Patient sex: F
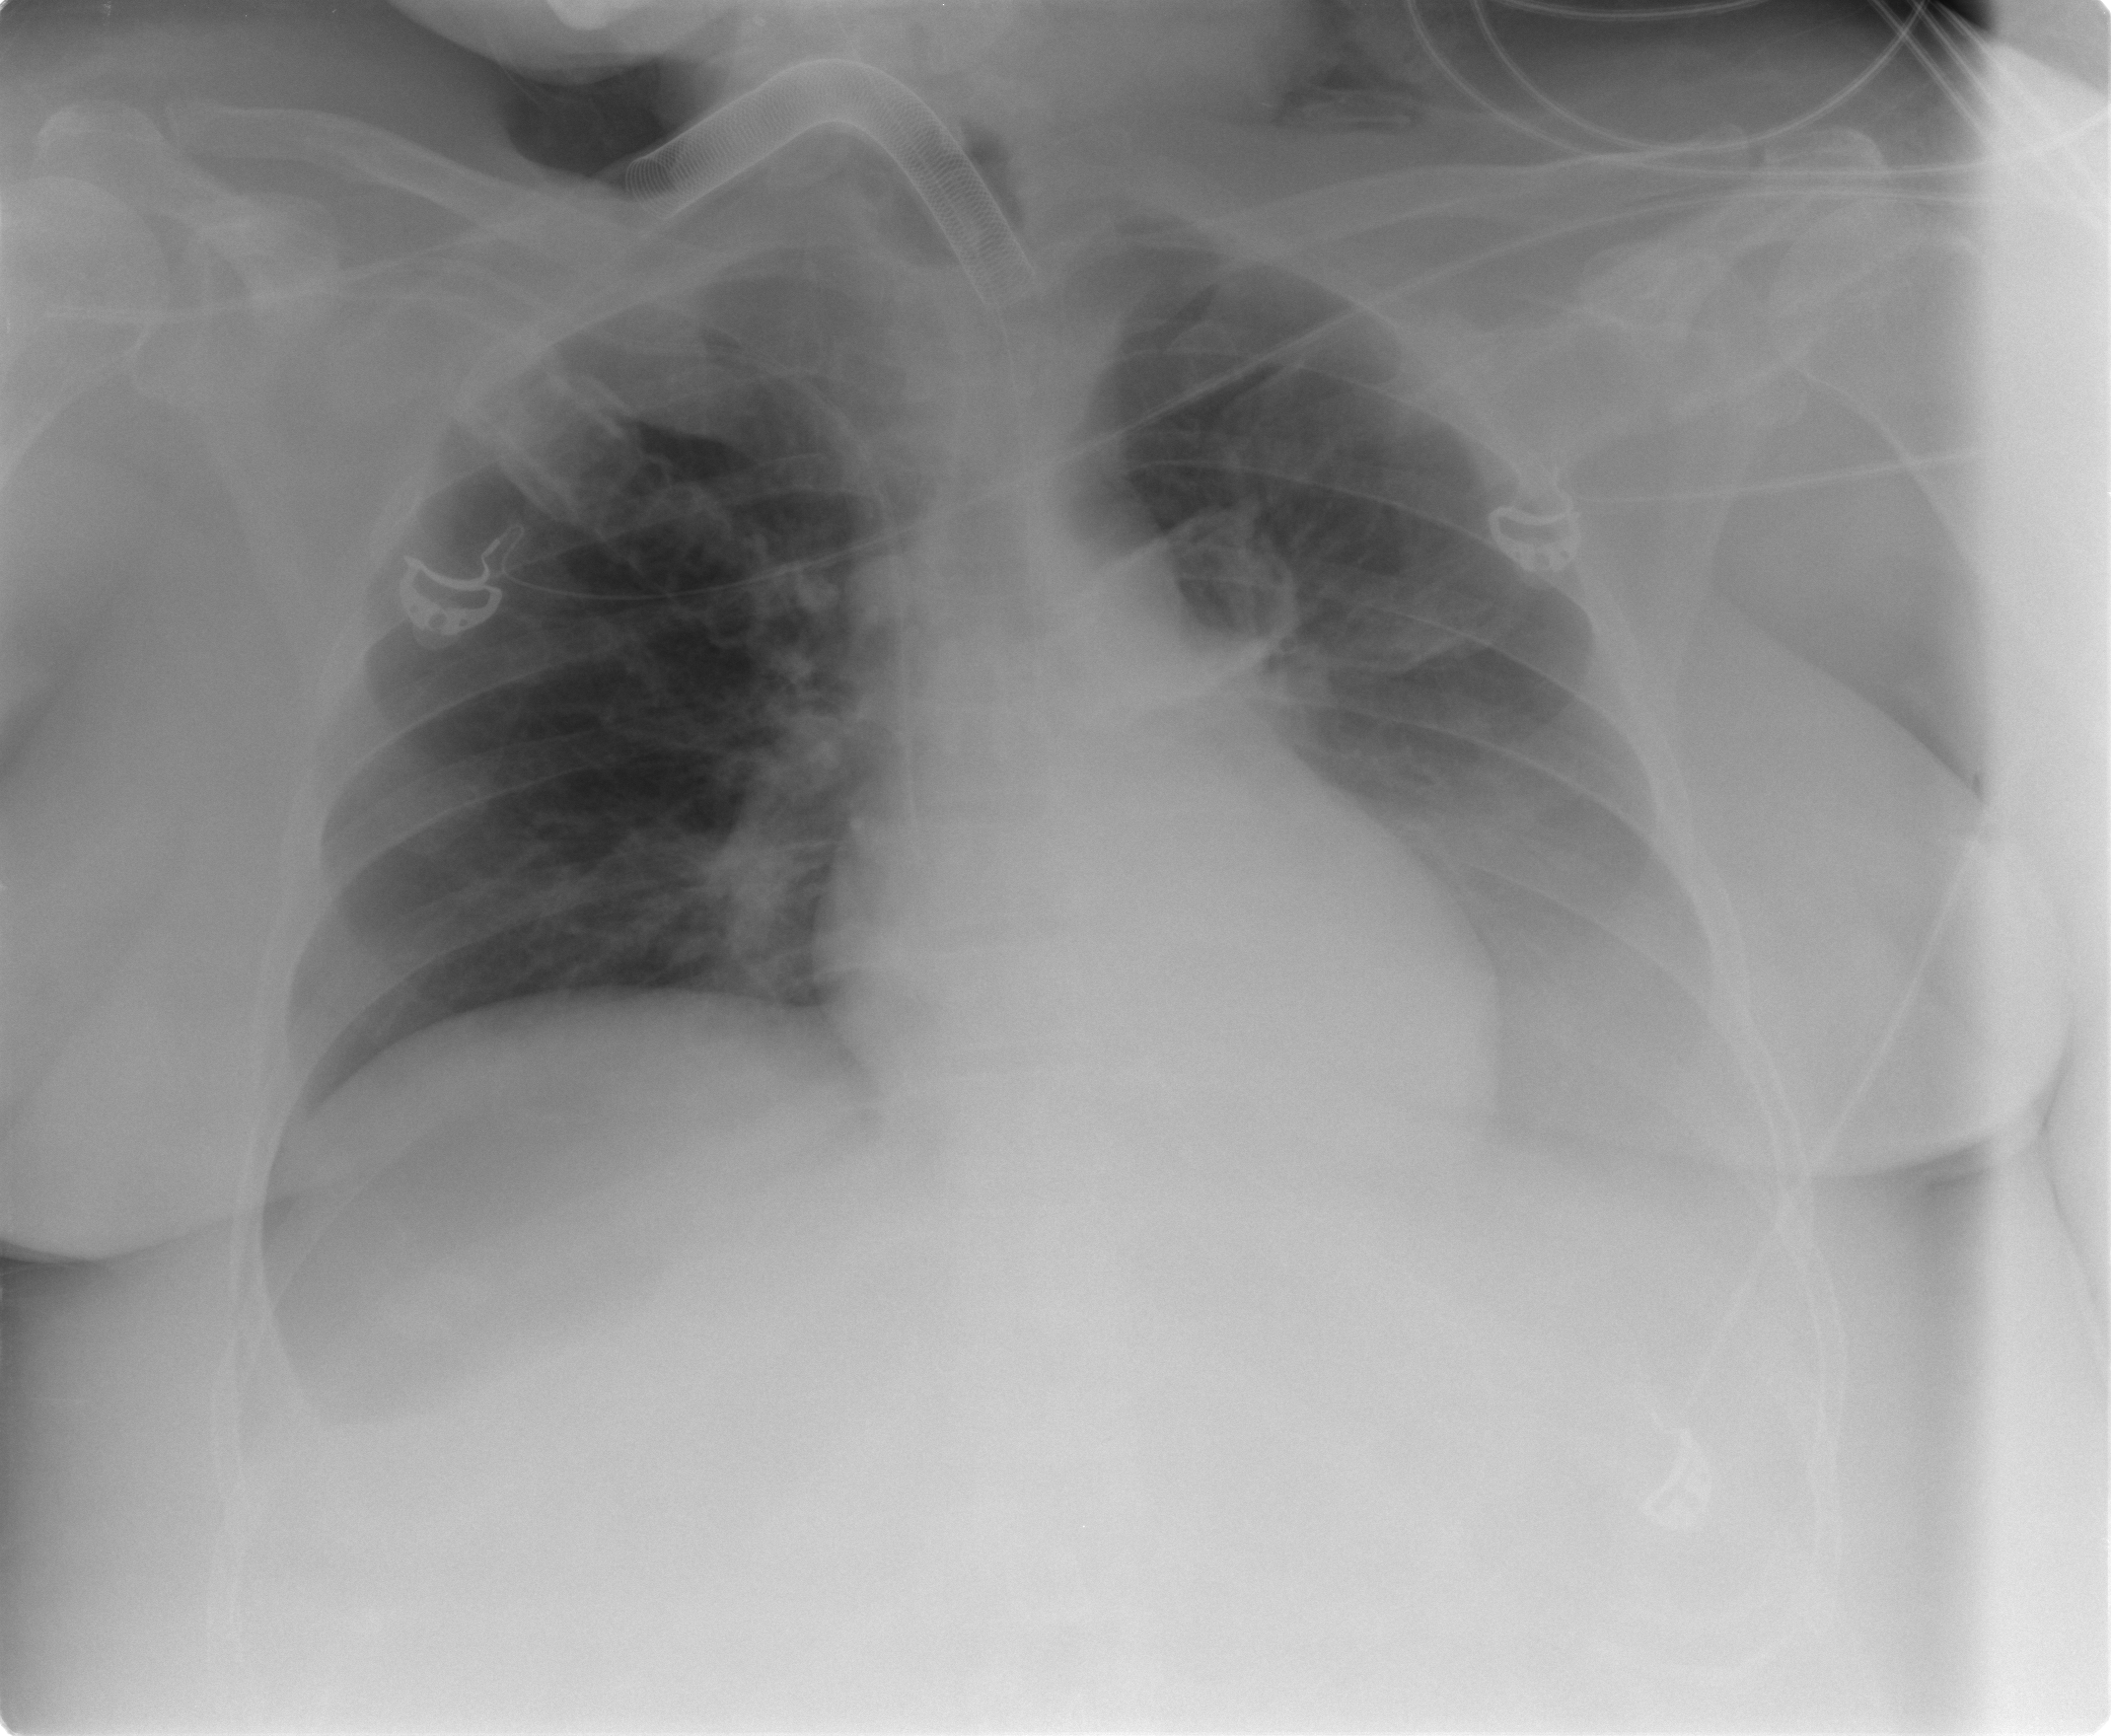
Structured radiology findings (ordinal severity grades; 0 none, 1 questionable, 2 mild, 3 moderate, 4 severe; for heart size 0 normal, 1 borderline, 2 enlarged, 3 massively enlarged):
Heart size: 0
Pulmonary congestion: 0
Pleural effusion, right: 0
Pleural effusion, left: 3
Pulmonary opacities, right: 0
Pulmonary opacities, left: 1
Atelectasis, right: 2
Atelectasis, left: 3